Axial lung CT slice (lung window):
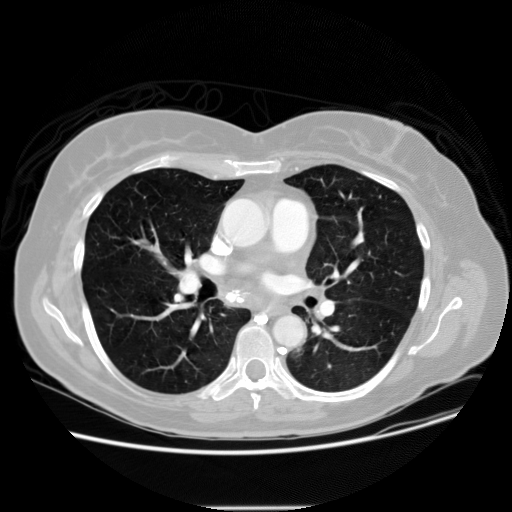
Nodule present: no